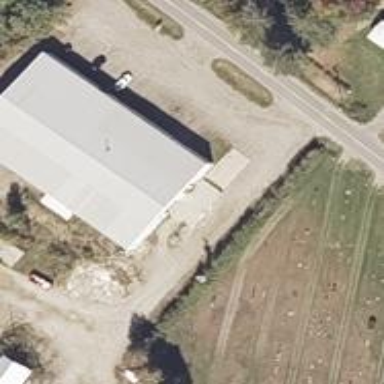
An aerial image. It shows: Commercial building.